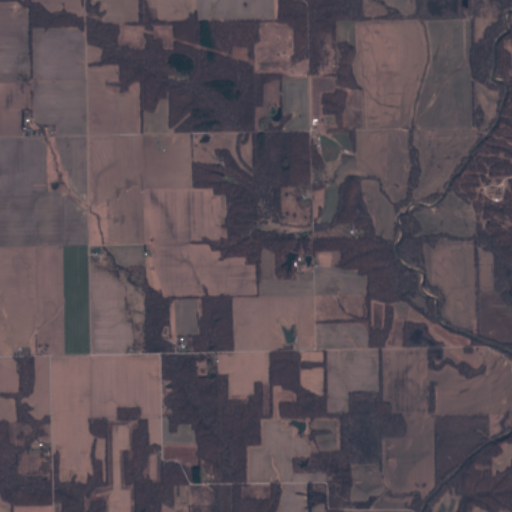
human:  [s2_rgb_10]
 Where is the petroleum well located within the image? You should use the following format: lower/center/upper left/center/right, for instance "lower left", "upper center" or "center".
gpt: The petroleum well is located in the right of the image.
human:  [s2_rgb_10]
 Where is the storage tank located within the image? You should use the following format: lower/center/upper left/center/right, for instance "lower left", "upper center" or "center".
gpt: The storage tank is located in the center right of the image.
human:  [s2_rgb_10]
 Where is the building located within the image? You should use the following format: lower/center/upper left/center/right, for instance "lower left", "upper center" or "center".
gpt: The building is located in the center right of the image.
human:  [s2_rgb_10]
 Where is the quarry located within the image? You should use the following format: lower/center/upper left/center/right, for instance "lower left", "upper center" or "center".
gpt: There is no quarry in the image.